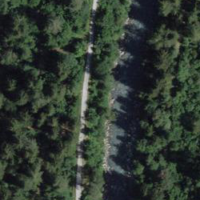
EUNIS habitat code: 44
Species observed at this site:
Cornus sanguinea